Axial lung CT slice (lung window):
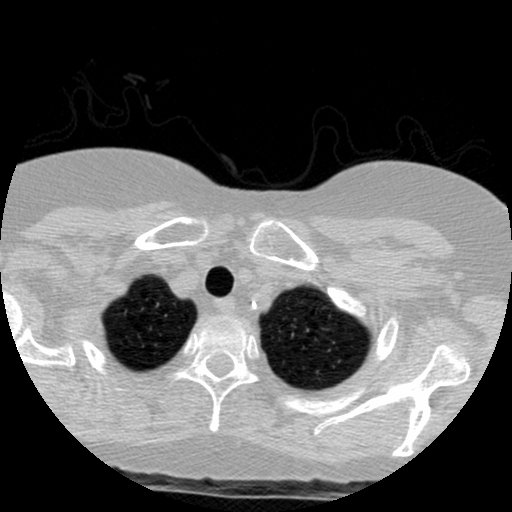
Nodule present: no